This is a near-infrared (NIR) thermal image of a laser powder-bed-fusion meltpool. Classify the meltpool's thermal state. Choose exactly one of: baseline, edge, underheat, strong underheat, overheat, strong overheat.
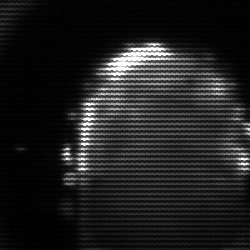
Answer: baseline